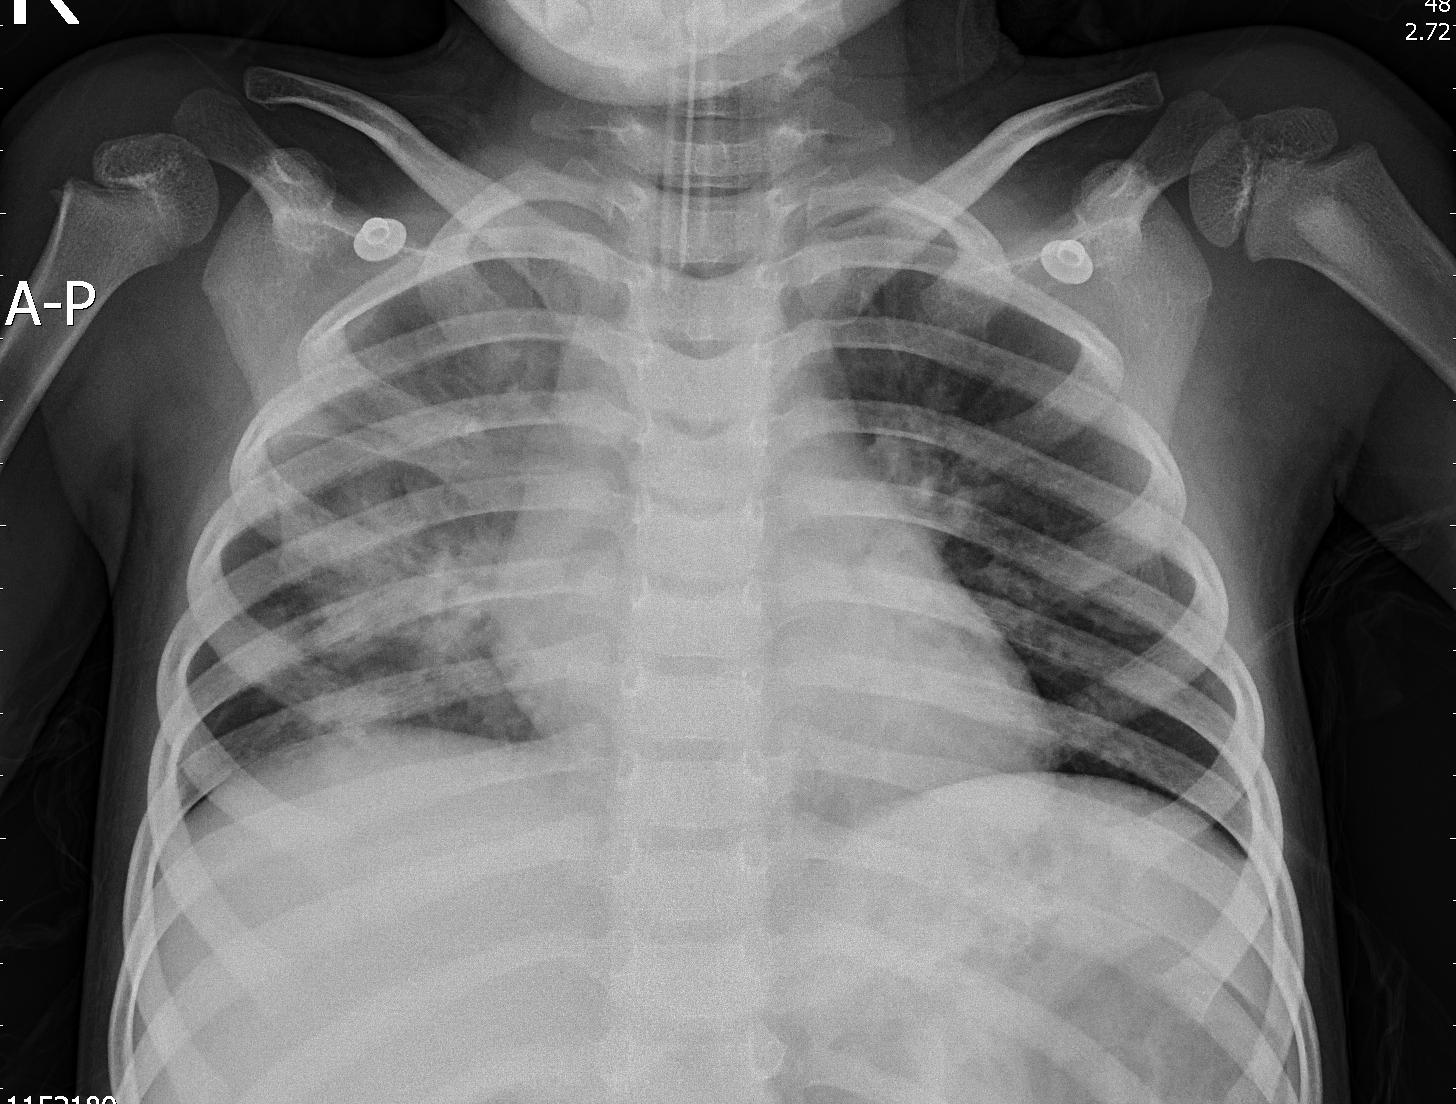
Diagnosis: PNEUMONIA